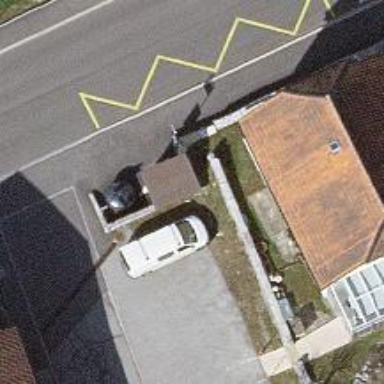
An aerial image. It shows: Bus stop with shelter. It is platform for public transport.